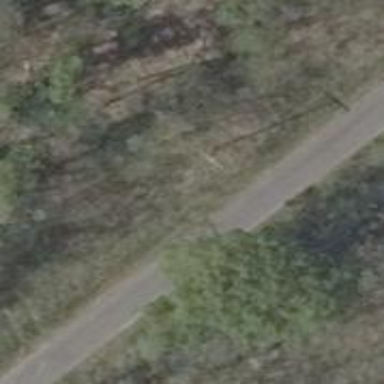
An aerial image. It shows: Power pole.